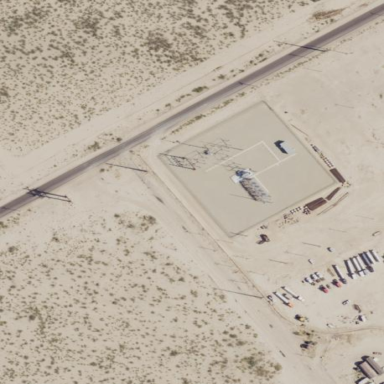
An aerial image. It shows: Distribution level power substation surrounded by fence.